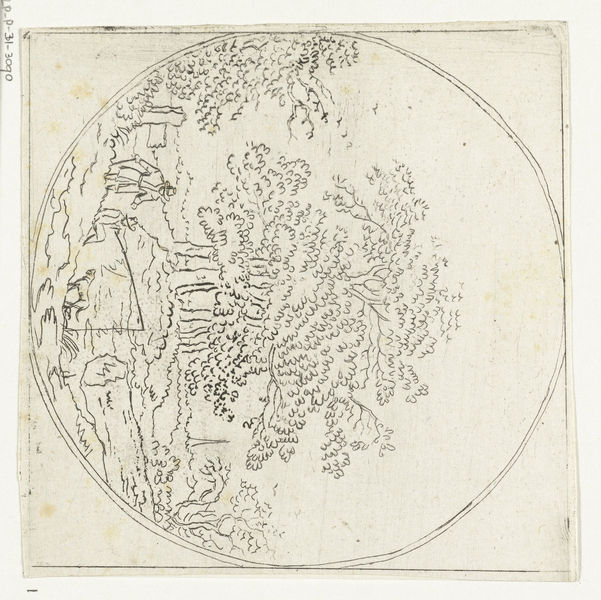
Titel: Landschap met hengelaar
Künstler: Anthonie van den Bos
Standort: Amsterdam
Institution: Rijksmuseum
Schlagwörter: baum, mann, wasser, landschaft, zeichnung, hat, men, people, white, black, country, figures, kachel, entwurf, man, sky, tree, boat, field, lake, landscape, water, sun, tower, trees, forest, grass, river, stream, side, sideways, drawing, black and white, dog, hats, line, sketch, wave, scene, fence, happy, leaves, draft, art, study, pencil, circle, lines, farm, pond, branches, fish, play, rough, fishermen, fishing, steeple, work, plate, round, standing, boys, pole, countryside, angler, relax, oak, log, number, cast, quick, preliminary, fisherman, rod, pencile, fishers, fishin, hummock, fish'